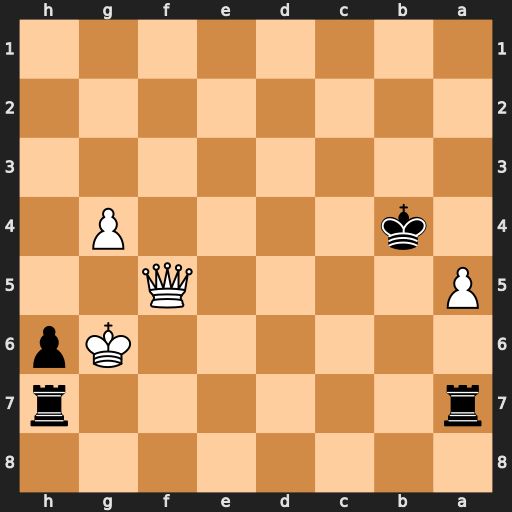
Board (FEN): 8/r6r/6Kp/P4Q2/1k4P1/8/8/8
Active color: b
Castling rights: -
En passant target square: -
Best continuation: Rag7+ Kh5 Rg5+ Qxg5 hxg5+